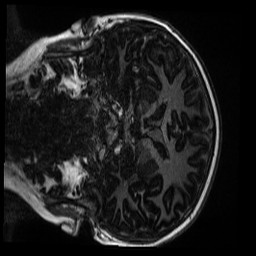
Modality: MP2RAGE
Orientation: coronal
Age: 9
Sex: male
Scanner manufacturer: siemens
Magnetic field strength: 3 T
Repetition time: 4 s
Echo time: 0.00303 s